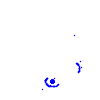
Particle: electron